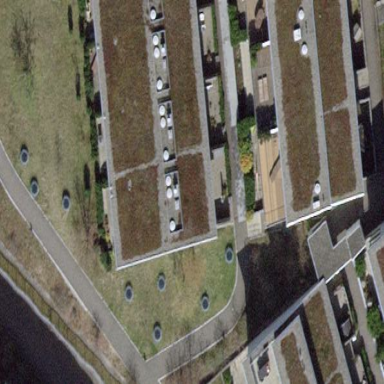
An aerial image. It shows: White apartment building with flat roof covered in grass.